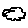
Label: cloud